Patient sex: M
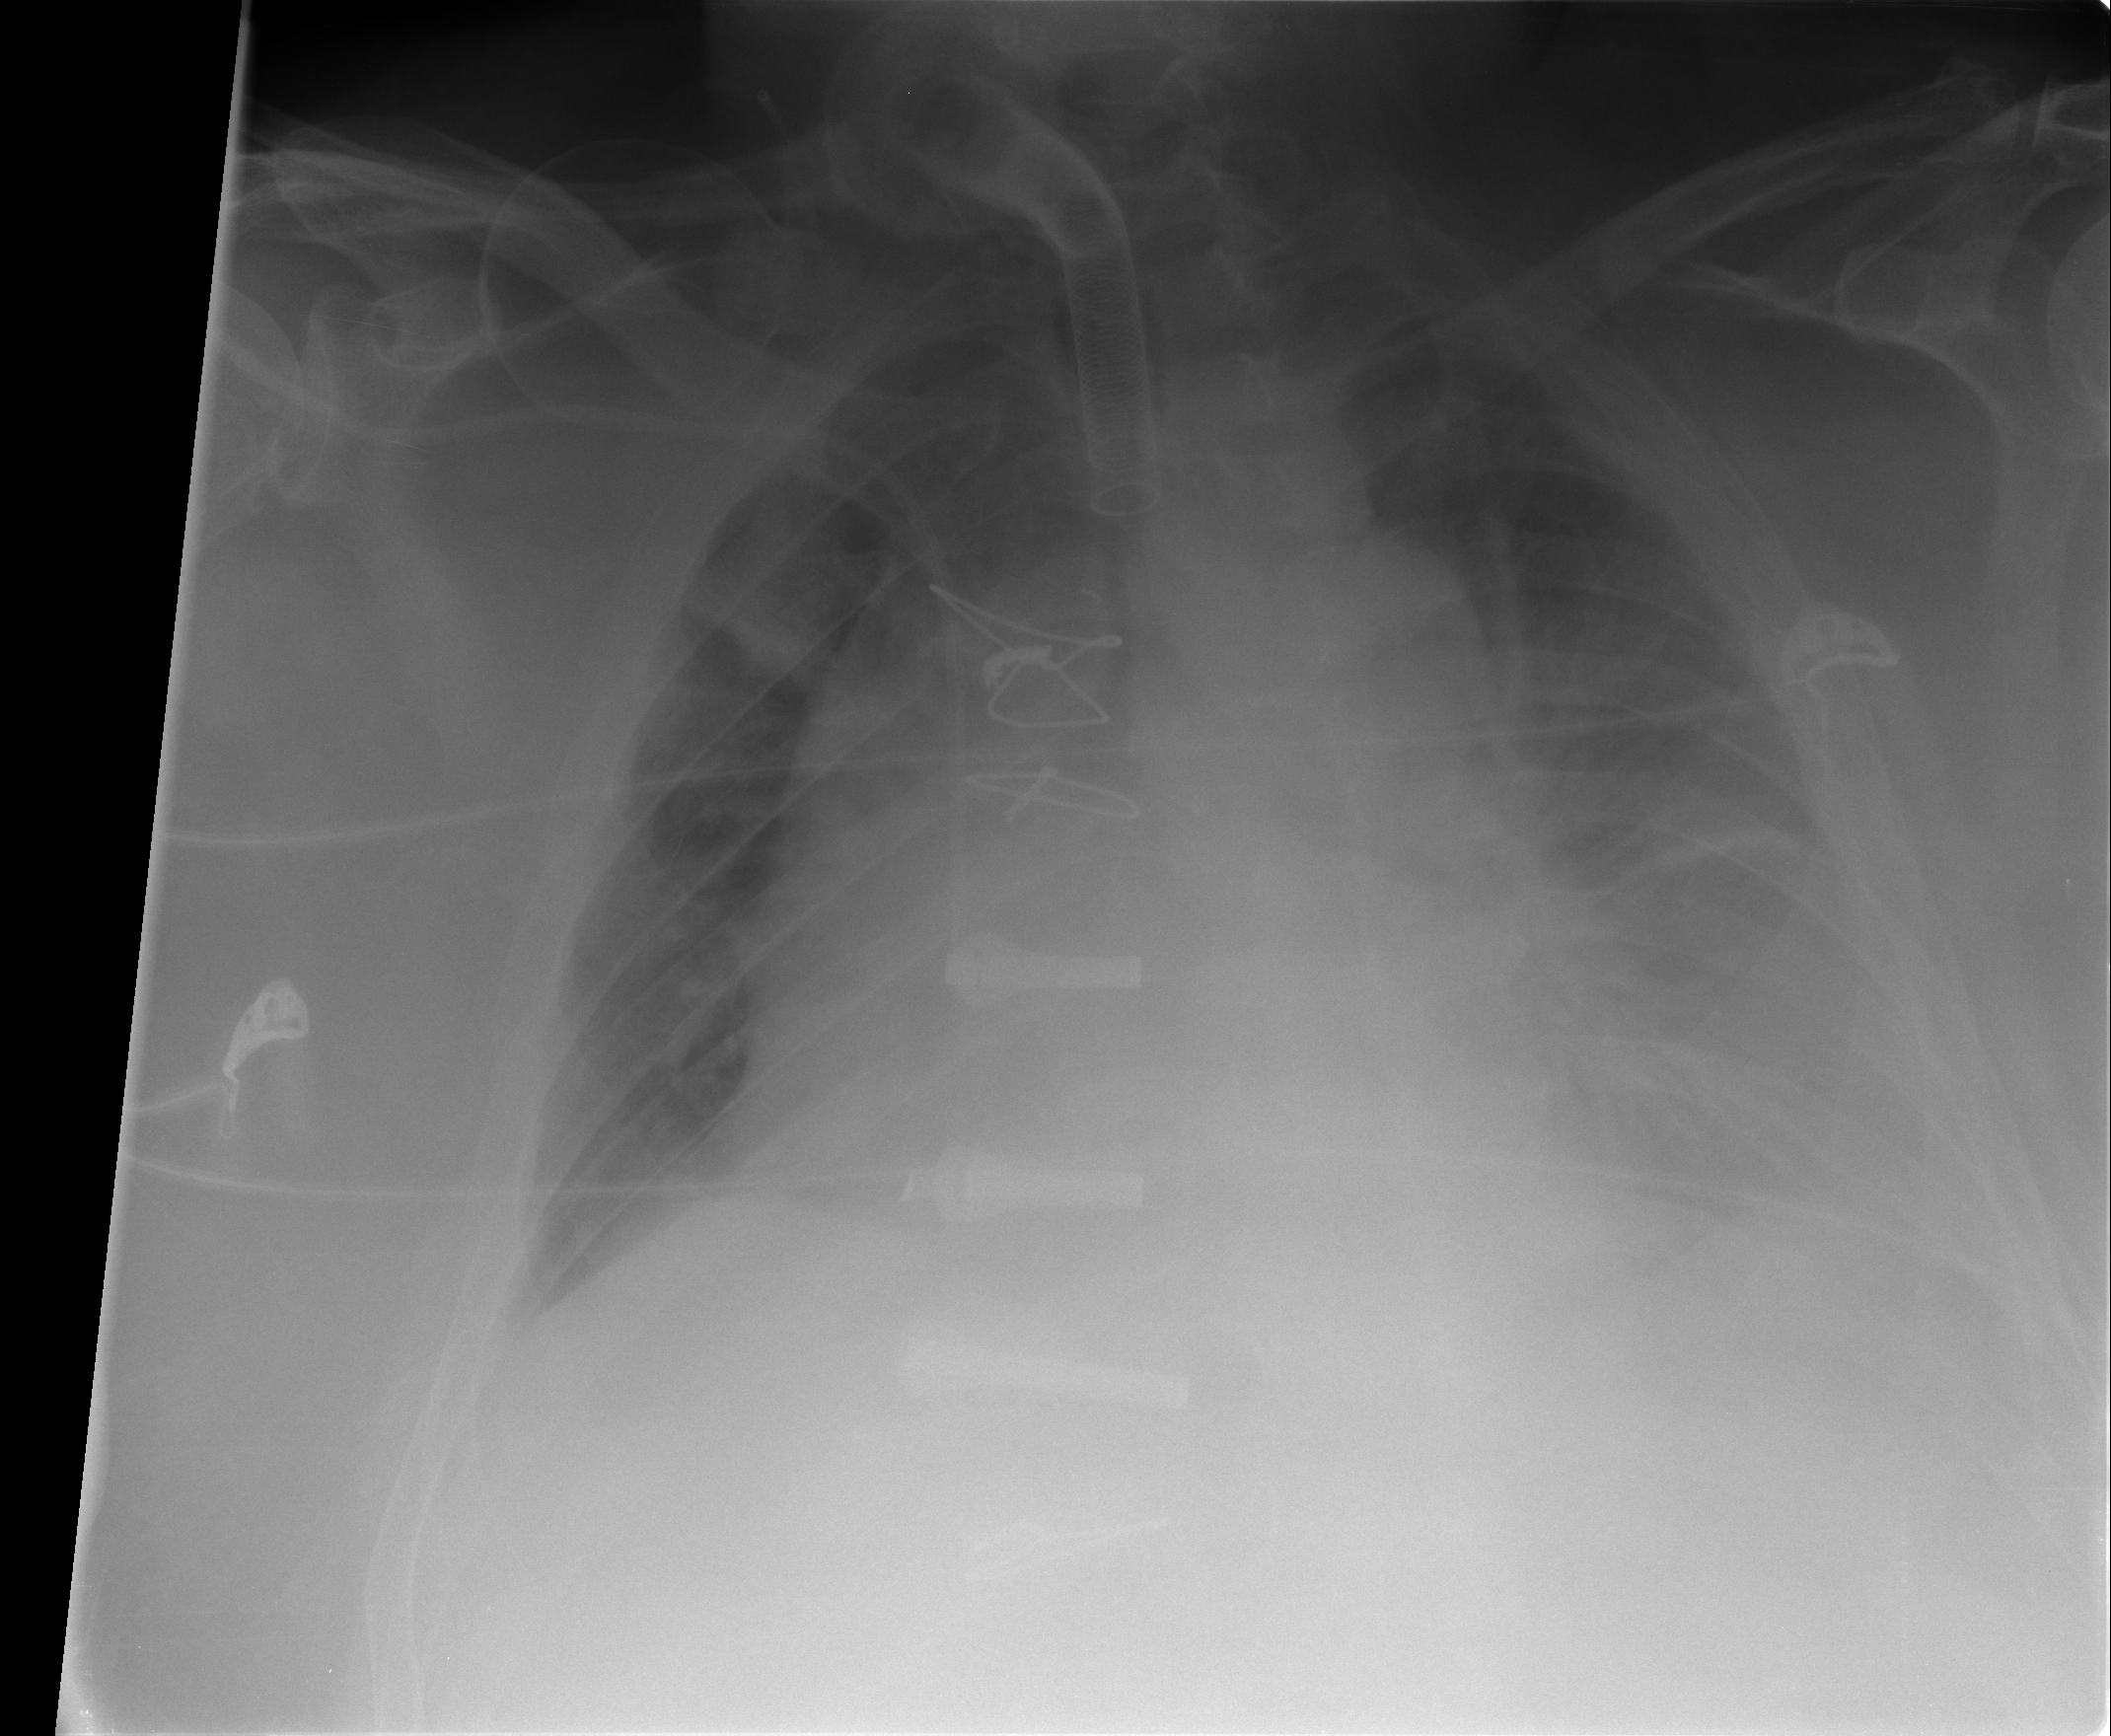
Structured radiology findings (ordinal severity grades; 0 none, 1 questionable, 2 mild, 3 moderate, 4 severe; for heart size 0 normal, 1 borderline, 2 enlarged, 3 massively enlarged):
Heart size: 3
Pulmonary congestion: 2
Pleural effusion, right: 1
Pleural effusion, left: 3
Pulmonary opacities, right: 0
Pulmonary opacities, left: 0
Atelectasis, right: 2
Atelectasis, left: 2